Field crop: maize
Growth stage: 2
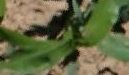
Species: maize